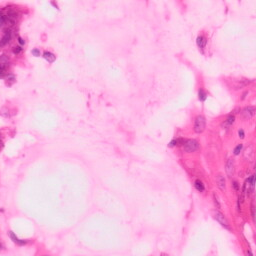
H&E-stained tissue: Colon